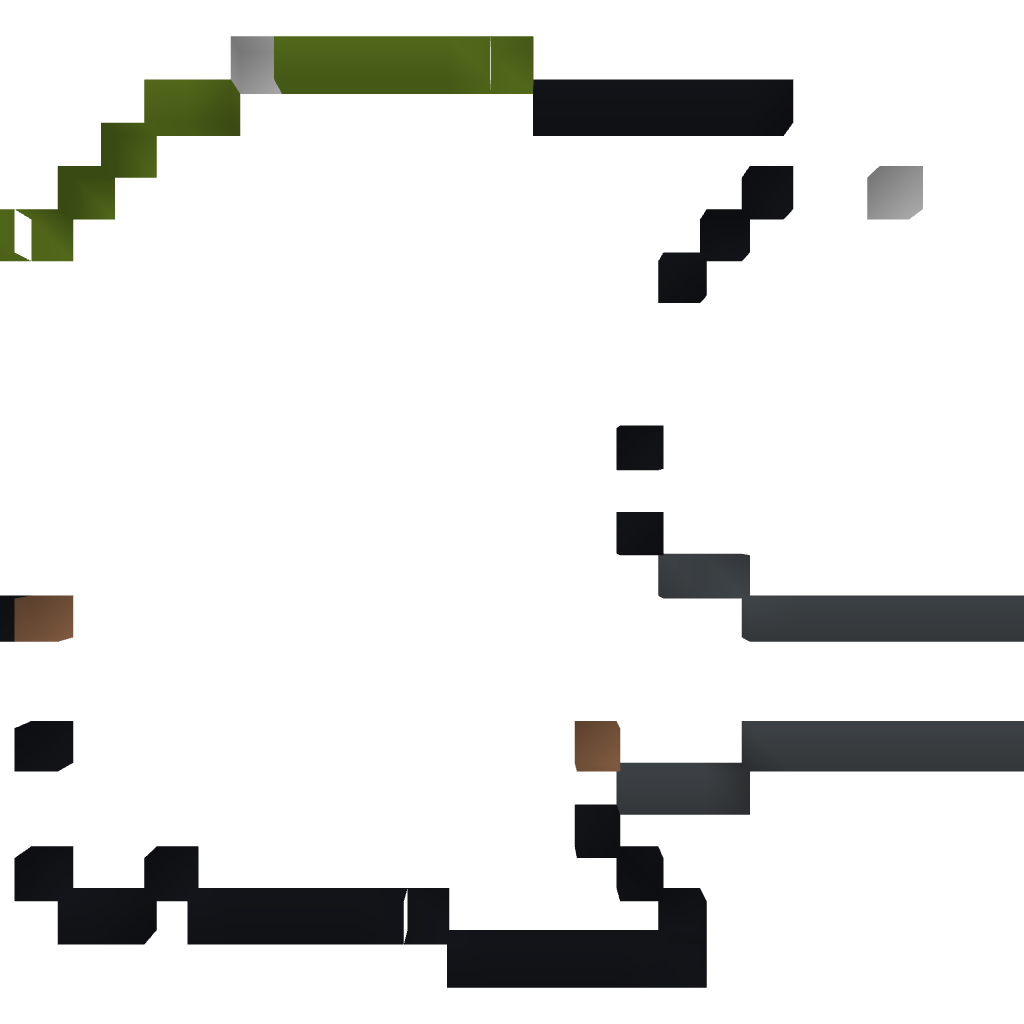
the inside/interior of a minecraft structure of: Link Pixel art